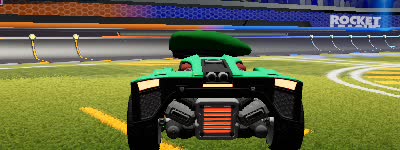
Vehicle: breakout